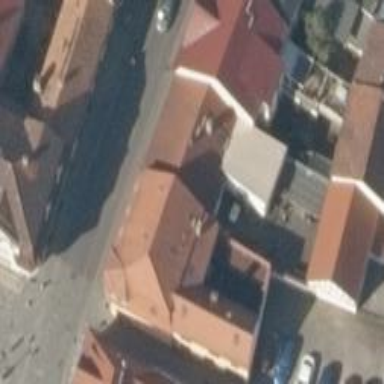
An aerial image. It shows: Building.